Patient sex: M
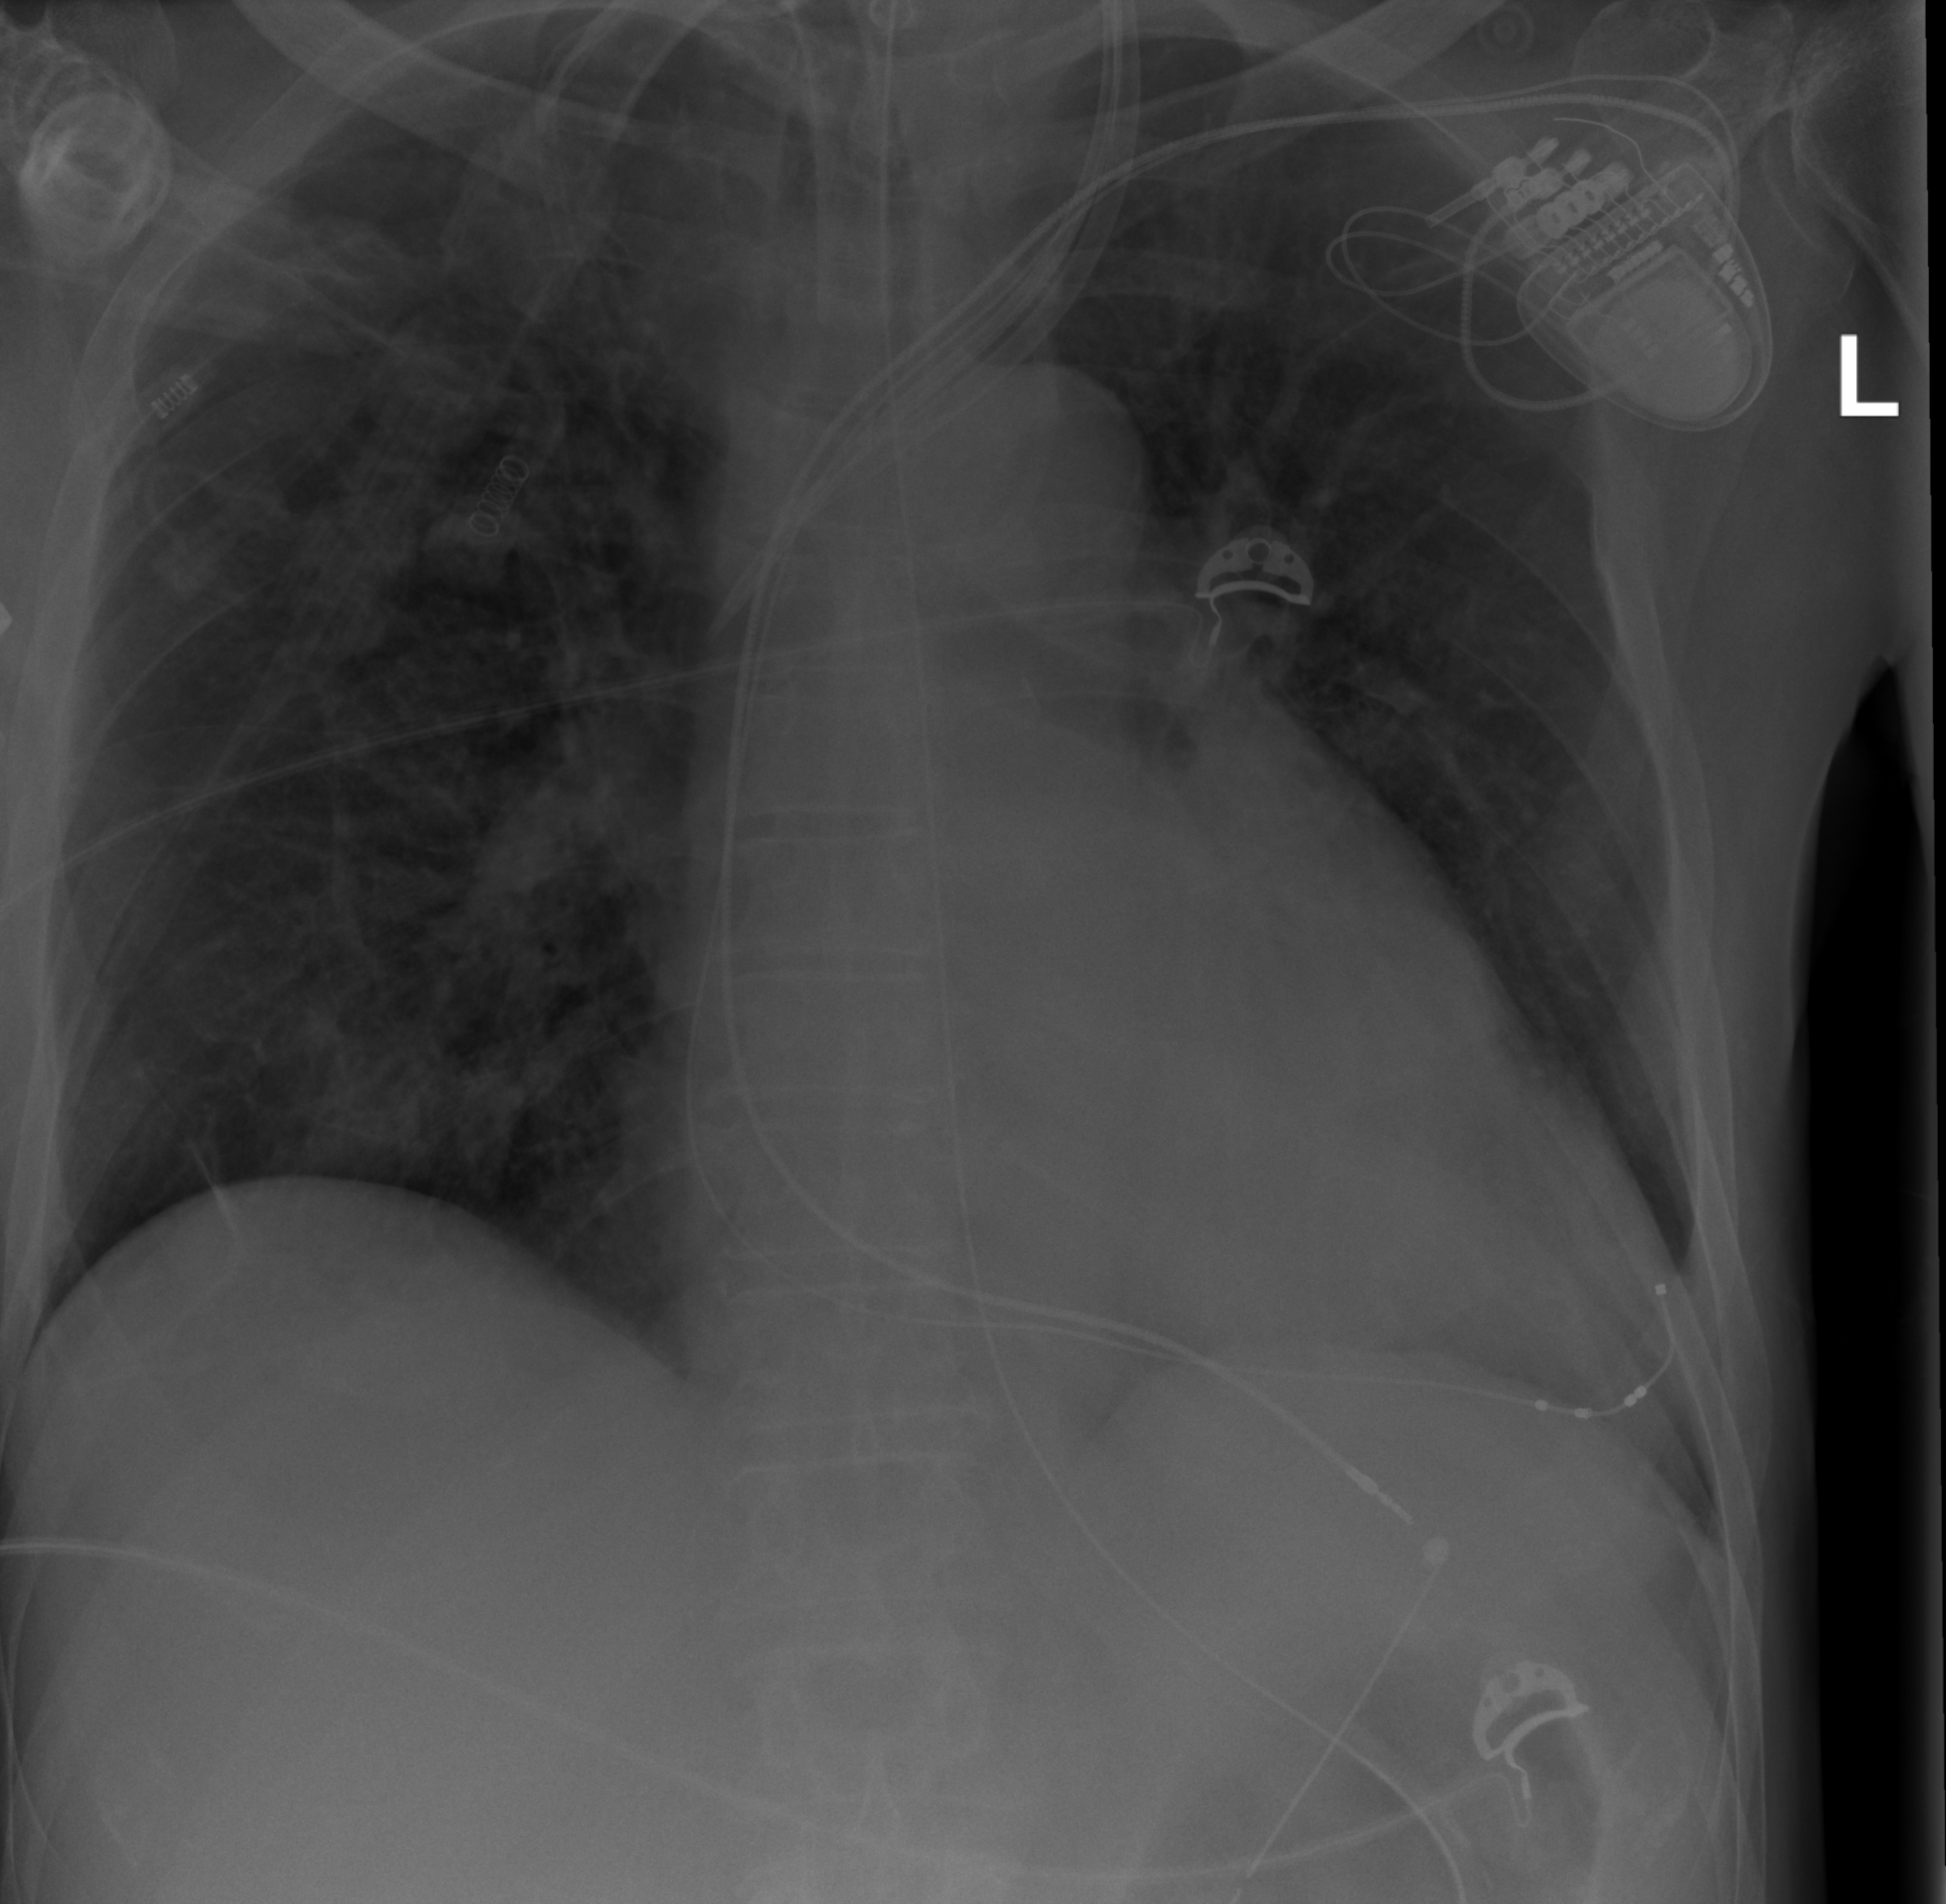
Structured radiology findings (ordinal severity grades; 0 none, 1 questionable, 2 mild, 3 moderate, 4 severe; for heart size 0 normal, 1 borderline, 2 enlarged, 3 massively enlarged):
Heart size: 2
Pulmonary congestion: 2
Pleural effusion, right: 0
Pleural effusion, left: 0
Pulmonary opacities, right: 2
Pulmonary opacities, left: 0
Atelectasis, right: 0
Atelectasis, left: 0